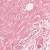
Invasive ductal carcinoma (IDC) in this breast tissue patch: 0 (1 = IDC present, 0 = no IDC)